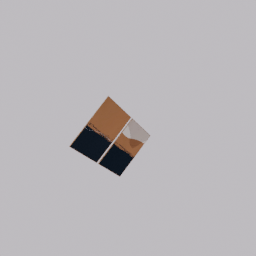
Label: decoration